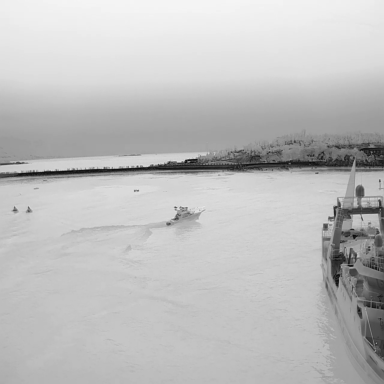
There are five objects shown in the infrared image, including three canoes, a sailboat, and a container_ship.